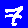
Digit: 7